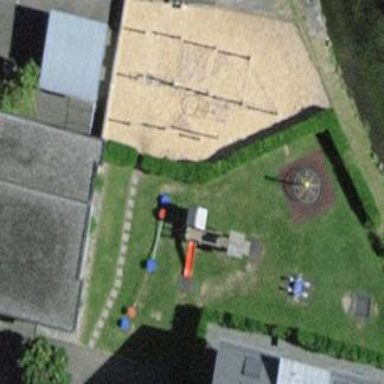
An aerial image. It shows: Playground area for leisure activities on the land.